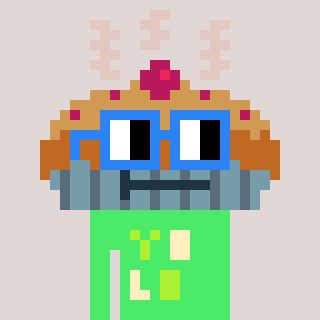
a pixel art character with square blue glasses, a pie-shaped head and a teal-colored body on a warm background